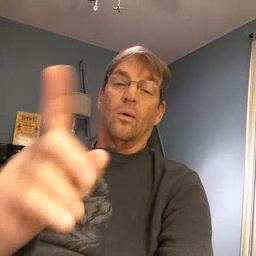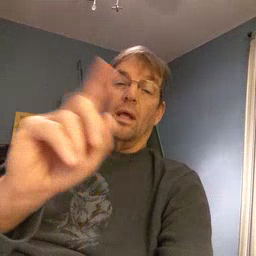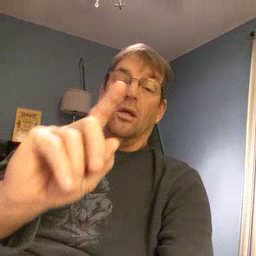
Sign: where